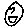
Label: smiley face